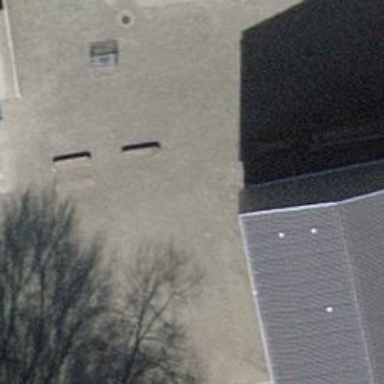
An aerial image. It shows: Brown bench in the vicinity.